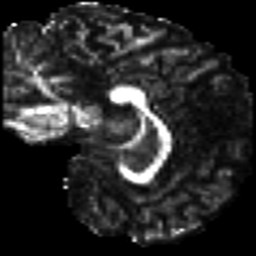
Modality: FA
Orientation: sagittal
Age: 23
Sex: female
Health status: healthy
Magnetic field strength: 3 T
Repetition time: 9 s
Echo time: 0.093 s